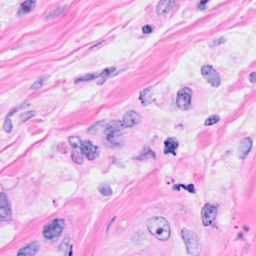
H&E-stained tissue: Breast